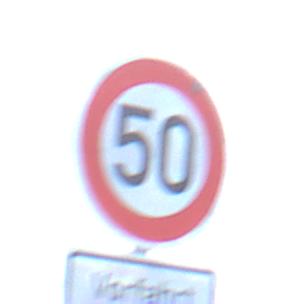
Verkehrszeichen: Geschwindigkeit50
Zusatzzeichen unten: HinweisGeaenderteVorfahrtVerkehrsfuehrungVerkehrsregelung1
Umgebung: Outdoor, Nature
Tageszeit: SunriseSunset
Wetter: PartlyCloudy
Licht: Natural
Jahreszeit: NotSpecified
Kontrast: LowContrast